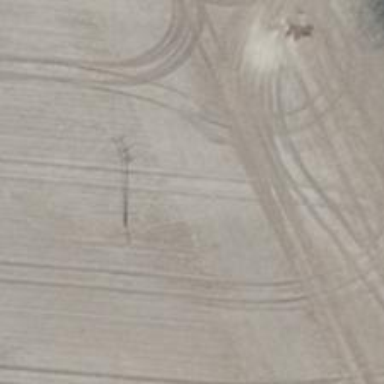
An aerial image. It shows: Power pole.